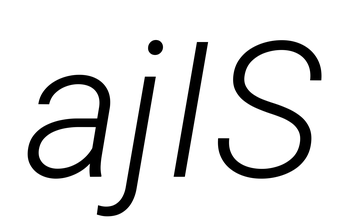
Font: Roboto-Italic_Light_Italic